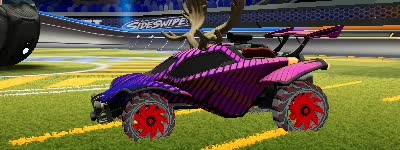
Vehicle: octane